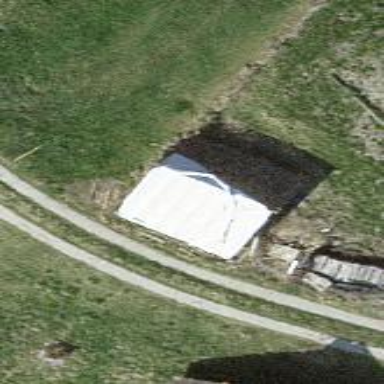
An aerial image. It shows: Shed building.